Field crop: maize
Growth stage: 1
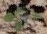
Species: chenopodium